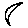
Label: moon